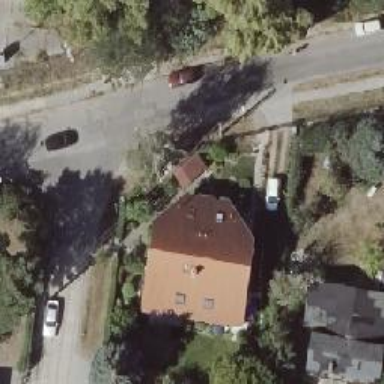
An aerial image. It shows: Detached building with gabled roof.